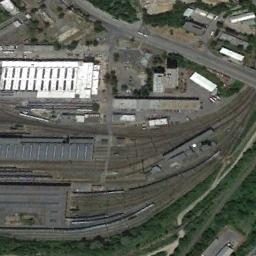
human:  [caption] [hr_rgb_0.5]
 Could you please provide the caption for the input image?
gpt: There are many buildings of different shapes beside the railway station .

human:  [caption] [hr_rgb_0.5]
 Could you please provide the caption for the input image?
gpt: A well-equipped railway station in a good suburb .

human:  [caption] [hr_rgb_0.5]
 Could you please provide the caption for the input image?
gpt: The railway station has lots of railways and some buildings and an overpass is over the railways .

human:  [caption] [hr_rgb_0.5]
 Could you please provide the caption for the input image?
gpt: The railway station is next to some buildings and trees .

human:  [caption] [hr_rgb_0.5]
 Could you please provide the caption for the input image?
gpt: There are some buildings and green trees near the white railway station .